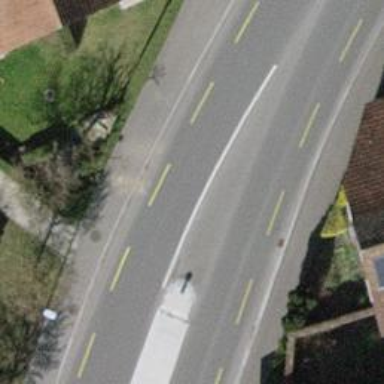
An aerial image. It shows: Secondary road with asphalt surface. There are sidewalks on both sides and cycle lane.